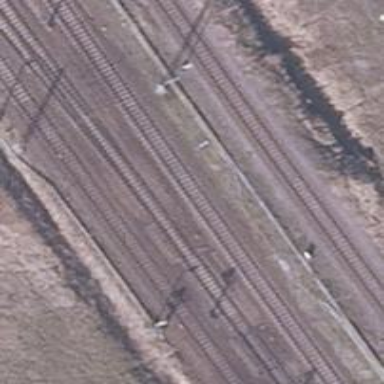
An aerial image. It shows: Railway switch with the turnout side on the left.